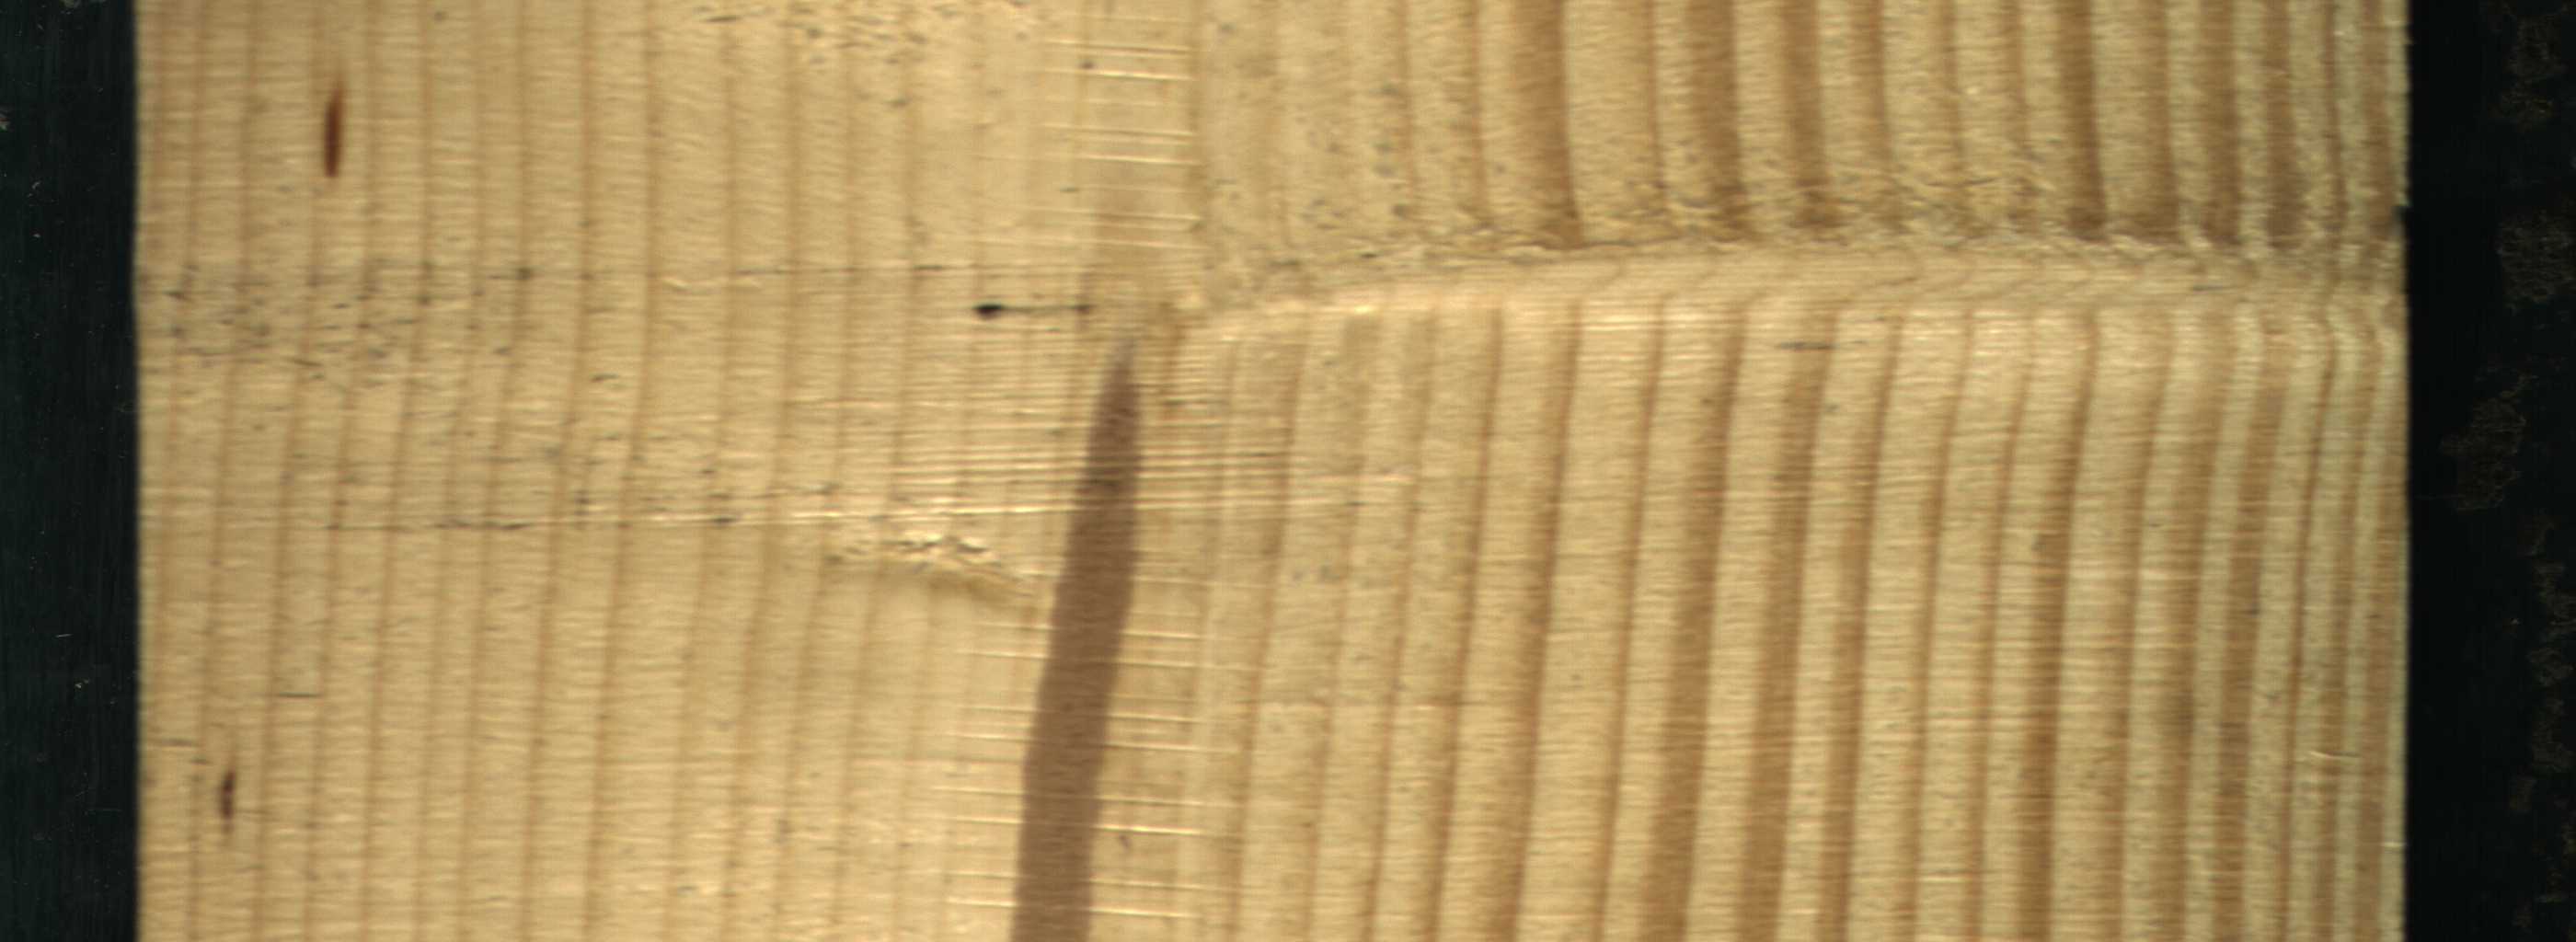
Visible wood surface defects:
Marrow
resin
resin